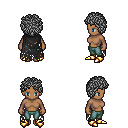
a pixel art fantasy rpg character, female body template, human, dark skin, black tattered cape, teal pants, gray curly afro hairstyle, gold boots, four views (front, back, left, right), 2x2 character sprite sheet, small pixel art, hard edges, no anti-aliasing